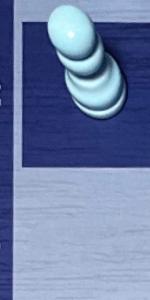
Label: Empty